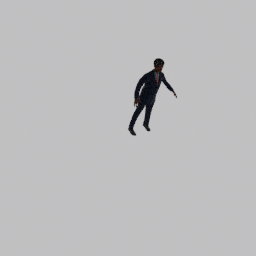
Label: people